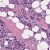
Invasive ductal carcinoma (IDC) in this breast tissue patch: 1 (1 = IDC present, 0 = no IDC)